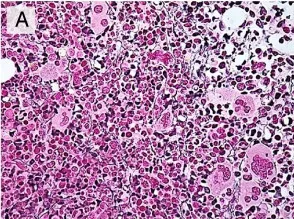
Megakaryocytic atypia and anisocytosis. Biopsy section (reticulin stain) showing megakaryocytic atypia with small clusters.
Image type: pathology (h&e)